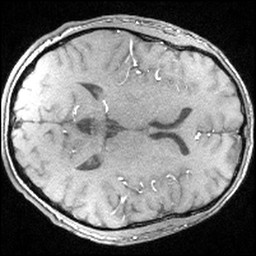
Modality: angio
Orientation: axial
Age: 31
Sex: male
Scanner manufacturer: siemens
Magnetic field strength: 3 T
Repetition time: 0.025 s
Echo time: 0.00334 s